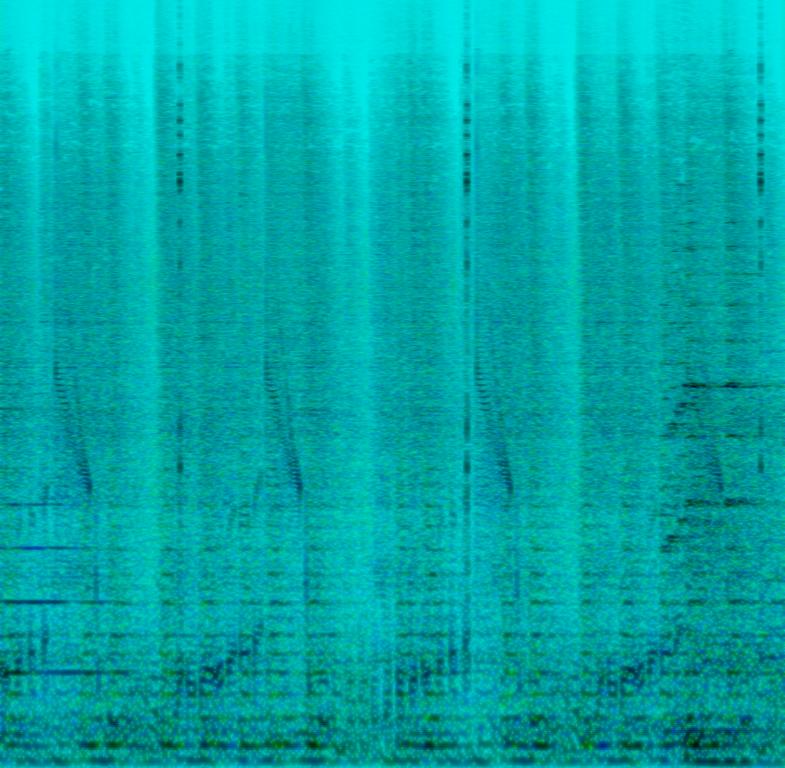
The low quality recording features an orchestral pop song that consists of a synth acid arpeggiated melody, claps, punchy kick, synth orchestral drums, some snare rolls, strings licks and a low male vocal choir. There are occasional ticking sound effects. It sounds epic, powerful and groovy.